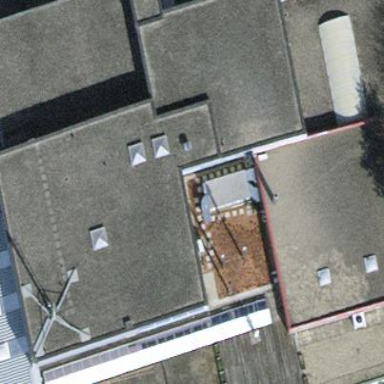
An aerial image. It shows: Industrial building.